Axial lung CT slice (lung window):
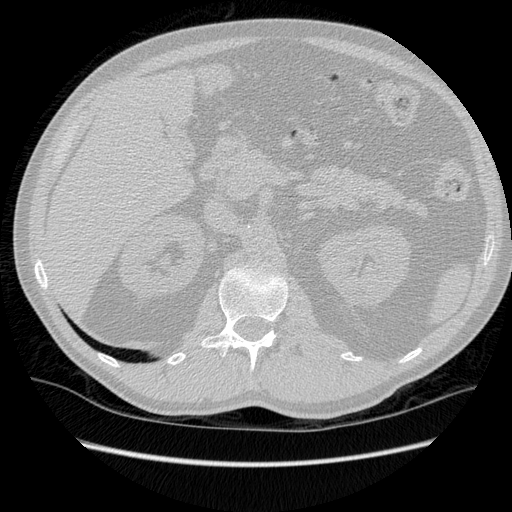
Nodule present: no